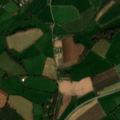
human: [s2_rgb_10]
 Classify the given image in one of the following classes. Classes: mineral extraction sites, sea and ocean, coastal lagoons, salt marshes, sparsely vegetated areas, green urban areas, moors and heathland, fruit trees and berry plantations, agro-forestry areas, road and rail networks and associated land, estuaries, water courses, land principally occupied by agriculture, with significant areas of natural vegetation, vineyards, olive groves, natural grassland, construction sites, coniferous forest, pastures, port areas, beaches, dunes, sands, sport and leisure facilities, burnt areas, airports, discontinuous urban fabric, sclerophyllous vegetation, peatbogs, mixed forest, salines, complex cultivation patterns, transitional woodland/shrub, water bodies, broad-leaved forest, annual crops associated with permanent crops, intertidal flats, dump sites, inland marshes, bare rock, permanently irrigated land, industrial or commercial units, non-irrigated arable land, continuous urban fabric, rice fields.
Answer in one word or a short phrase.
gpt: non-irrigated arable land, pastures, complex cultivation patterns